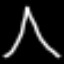
Label: The Eiffel Tower